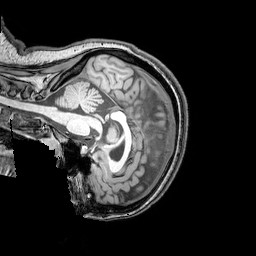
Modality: T1w
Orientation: sagittal
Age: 25
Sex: female
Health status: healthy
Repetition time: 0.081 s
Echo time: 0.037 s